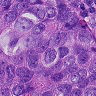
Metastatic tissue present: yes